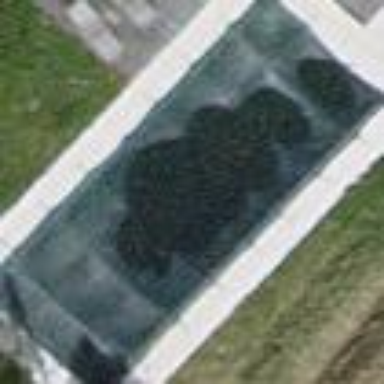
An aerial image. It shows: Swimming pool located in leisure land.